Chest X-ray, AP view. Patient: 29 years old, sex M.
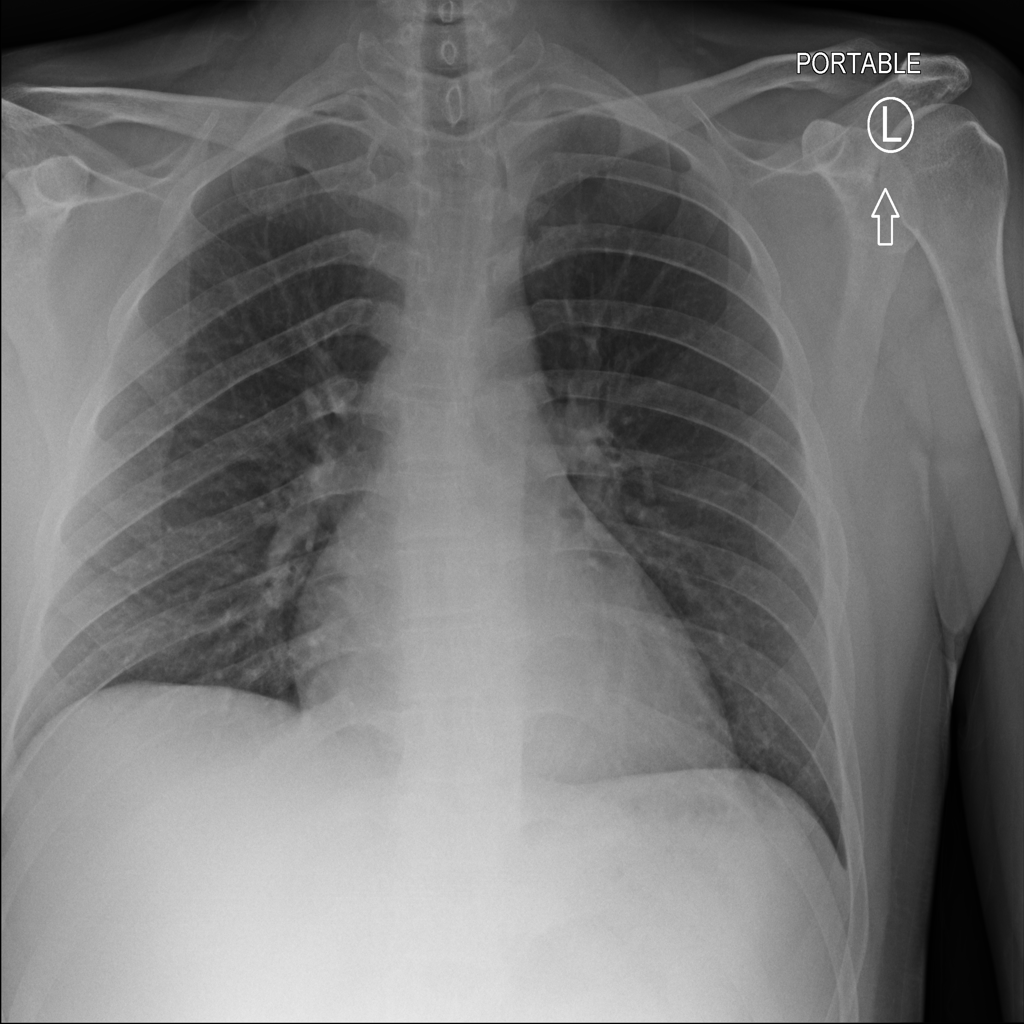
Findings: No Finding